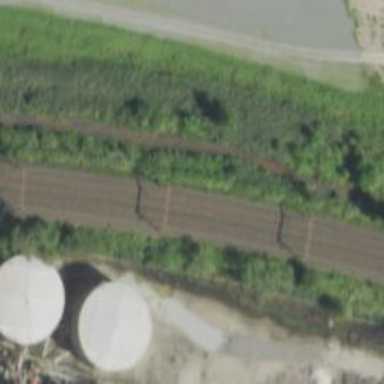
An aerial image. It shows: Railway track with contact lines for electrification.